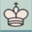
Piece: wK